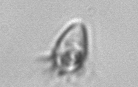
Label: Paratontonia_gracillima